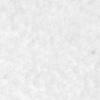
Label: no_change